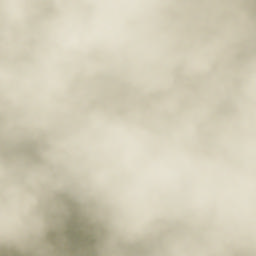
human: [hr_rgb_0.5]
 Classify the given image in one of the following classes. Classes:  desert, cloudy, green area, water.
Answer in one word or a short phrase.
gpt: cloudy